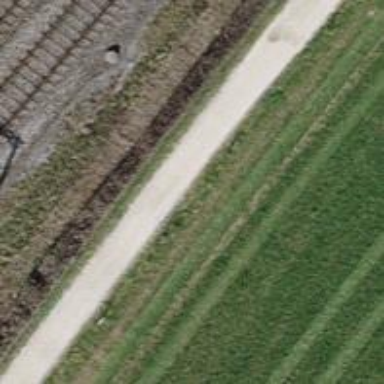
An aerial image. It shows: Track with fine gravel surface of grade2 quality.